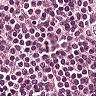
Metastatic tissue present: no